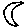
Label: moon